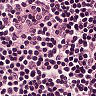
Metastatic tissue present: no